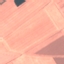
Land use / land cover class: AnnualCrop